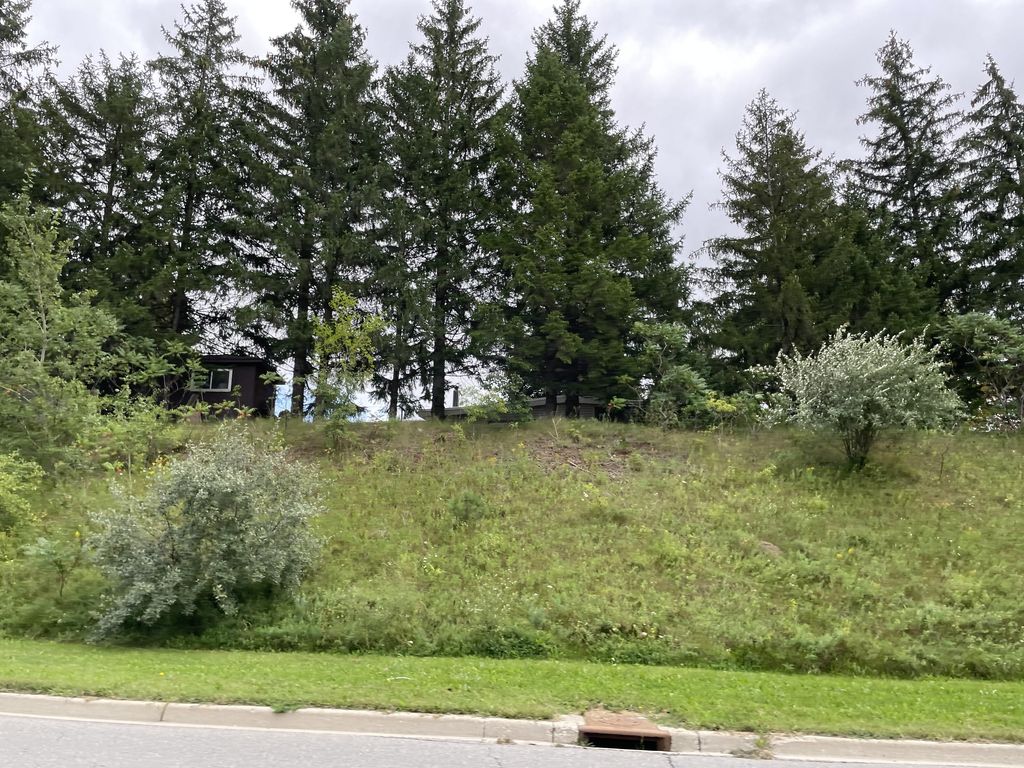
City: kitchener-waterloo